Question: I'm trying to update a child entity but there is a foreign key relationship that is created between the parent and the child. I've created a repository for the child entity and when I try to insert a child into the db without first pulling the parent the foreign key column is empty. Here is my scenario.
parent entity
'''
public class YogaSpace
{
public int YogaSpaceId { get; set; }
//other members here
public virtual ICollection<YogaSpaceEvent> Events { get; set; }
}
'''
child entity
'''
public class YogaSpaceEvent
{
public int YogaSpaceEventId { get; set; }
public string Title { get; set; }
public DateTime DateTimeScheduled { get; set; }
public int AppointmentLength { get; set; }
public int StatusEnum { get; set; }
}
'''
in the database table YogaSpaceEvent it creates a column called 'YogaSpace_YogaSpaceId' that hold the foreign key to the parents YogaSpace's id.
So now if I want to insert a new YogaSpaceEvent into the table directly using a newly created repo here.
'''
//calling yogaspaceeventrepo to insert directly into child entity table
yogaSpaceEventRepository.Add(Convert.ToInt16(id), title, dateWithTime, Convert.ToInt16(duration));
yogaSpaceEventRepository.Save();
'''
I don't have access, via c#, to add a value to 'YogaSpace_YogaSpaceId' so the column value is empty .
YogaSpaceEvent table

I have to go and use my parent entity 'YogaSpace' repository and fetch a 'YogaSpace' and then add a new 'YogaSpaceEvent' to it. It's like two more steps and another fetch from the db but it works.
Is there another way to insert the 'YogaSpaceEvent' directly into the table without having to go through the parent entity 'YogaSpace'? Is there another way I can use code first attributes to do this, even though there is a foreign key relationship?
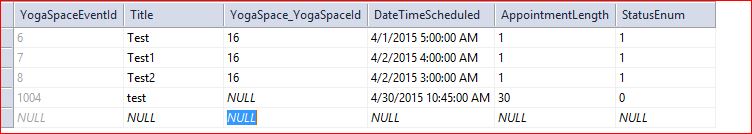
Answer: '''
public class YogaSpaceEvent
{
public int YogaSpaceEventId { get; set; }
public int YogaSpaceID { get; set;}
[ForeignKey("YogaSpaceID")]
public virtual YogaSpace YogaSpace {get; set;}
public string Title { get; set; }
public DateTime DateTimeScheduled { get; set; }
public int AppointmentLength { get; set; }
public int StatusEnum { get; set; }
}
'''
Add a new property for the parent I'd and another property for the parent object. Mark the parent object as virtual and set the Foreign Key attribute